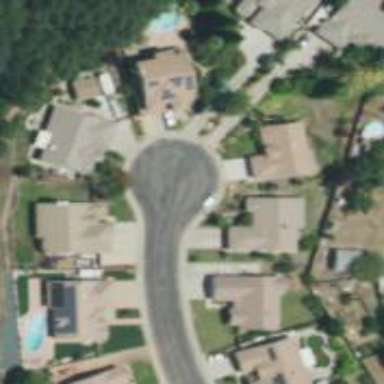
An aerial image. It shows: Turning circle on the road.